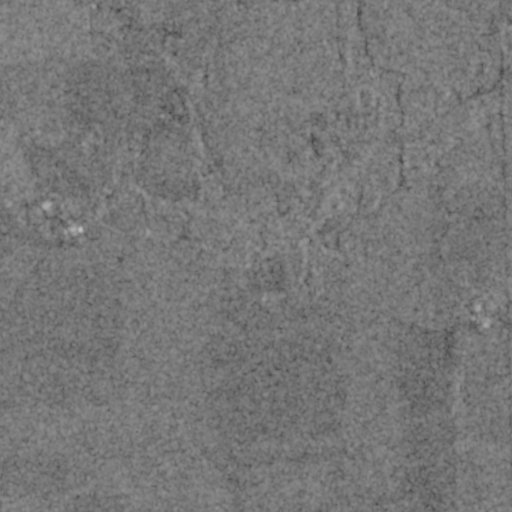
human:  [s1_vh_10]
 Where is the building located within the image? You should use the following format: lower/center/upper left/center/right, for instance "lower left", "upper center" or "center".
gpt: The building is located in the upper left of the image.
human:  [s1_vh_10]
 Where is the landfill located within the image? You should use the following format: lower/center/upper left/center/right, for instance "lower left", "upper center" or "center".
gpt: There is no landfill in the image.

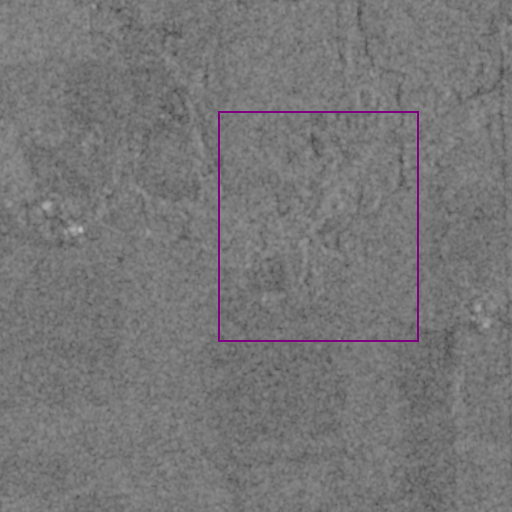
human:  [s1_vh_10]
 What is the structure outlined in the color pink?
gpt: There is no pink outline.
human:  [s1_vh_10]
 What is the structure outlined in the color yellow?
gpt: There is no structure outlined in yellow.